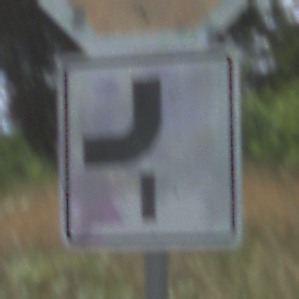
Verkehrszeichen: VerlaufVorfahrtsstrasse7
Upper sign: Stop
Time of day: Midday
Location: Outdoor (Nature)
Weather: PartlyCloudy
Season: NotSpecified
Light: Natural